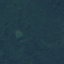
Land use / land cover class: Forest